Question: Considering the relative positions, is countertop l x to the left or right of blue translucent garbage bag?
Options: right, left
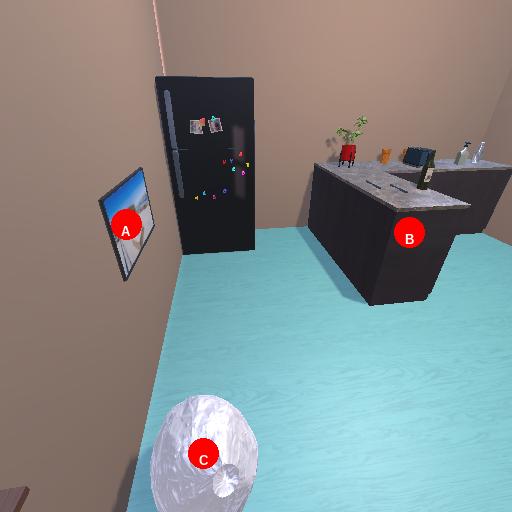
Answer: right